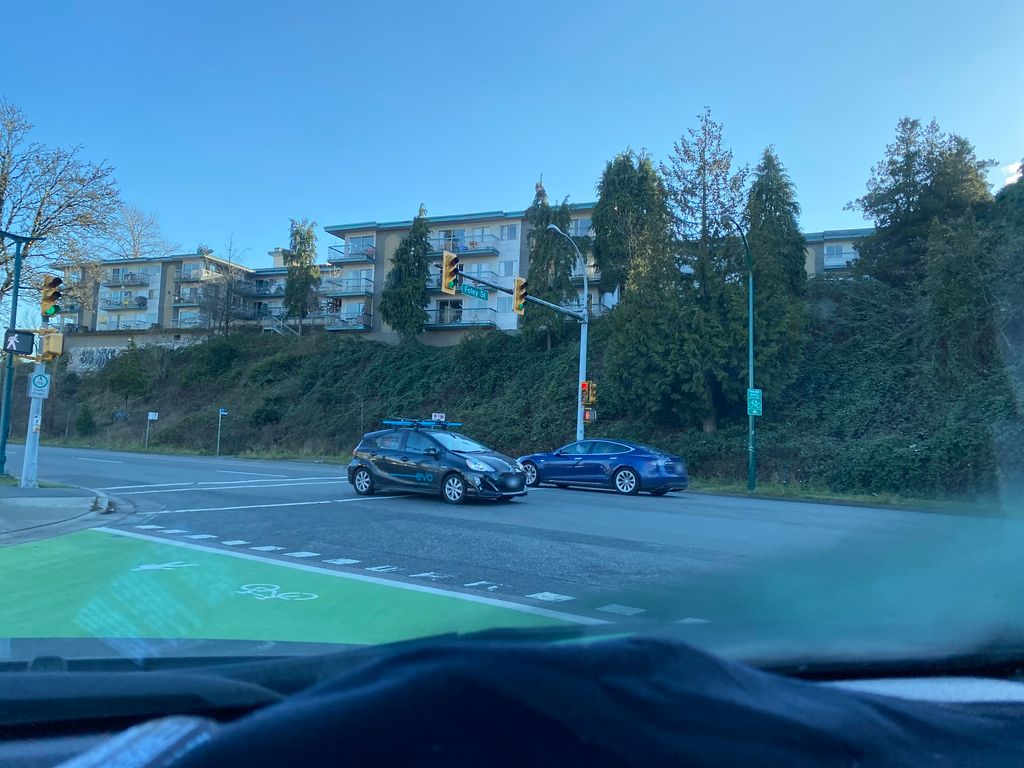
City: vancouver